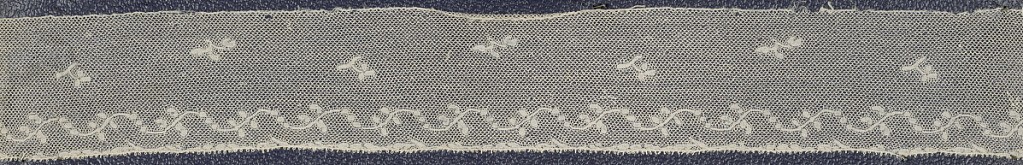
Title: Border
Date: mid-18th century
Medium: Technique: bobbin lace
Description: Bobbin lace border, sparse floral; mid-18th century, Valenciennes